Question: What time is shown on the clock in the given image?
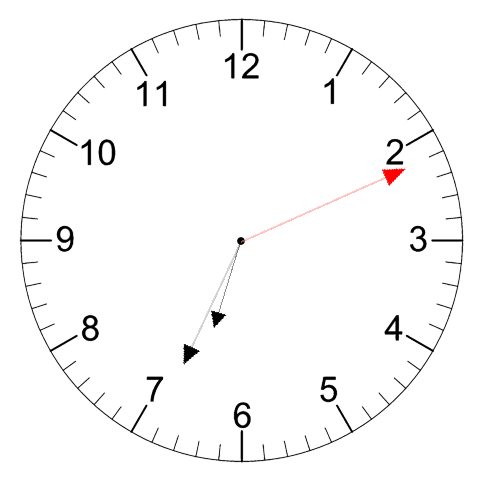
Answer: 06:34:11